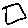
Label: square